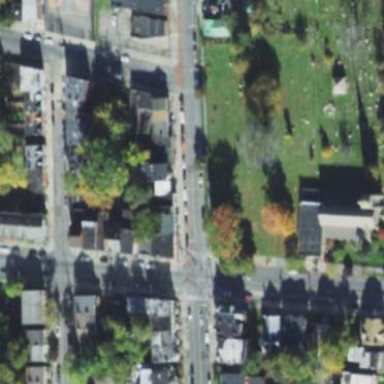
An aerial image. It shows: Cemetery.